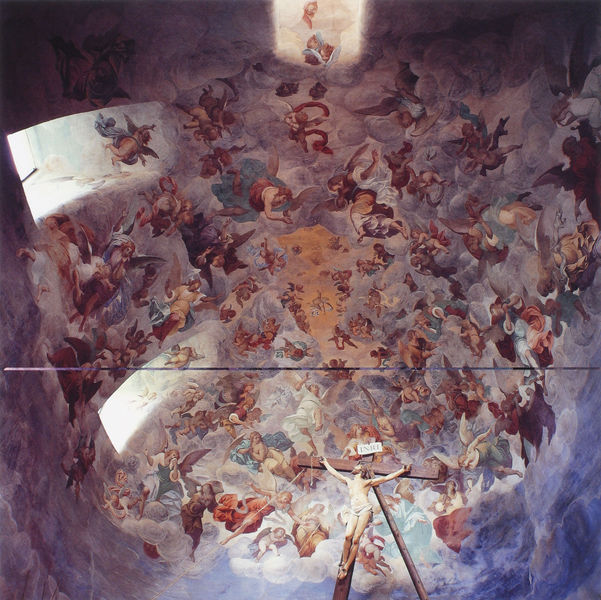
Titel: Die Engel/Kreuzigung
Künstler: Antonio Busca
Institution: Ossuccio: Sacri Monte di Varese, X Kapelle
Schlagwörter: blau, flügel, gemälde, gott, himmel, weiß, wolken, frauen, gelb, braun, fenster, frau, holz, licht, gericht, barock, öl, decke, kind, vater, rokoko, fliegen, kinder, engel, kuppel, flattern, balken, nägel, foto, fotografie, oben, kreuz, linie, christus, jesus, kreuzigung, dekce, jüngstes gericht, teufel, heilige, deckengemälde, fresko, empor, sohn, erlösung, himmelfahrt, michelangelo, deckenmalerei, tonnengewölbe, deckenfresko, inri, sixtinische kapelle, jüngster tag, eckenmalerei, heiliuge, endgericht, deckr